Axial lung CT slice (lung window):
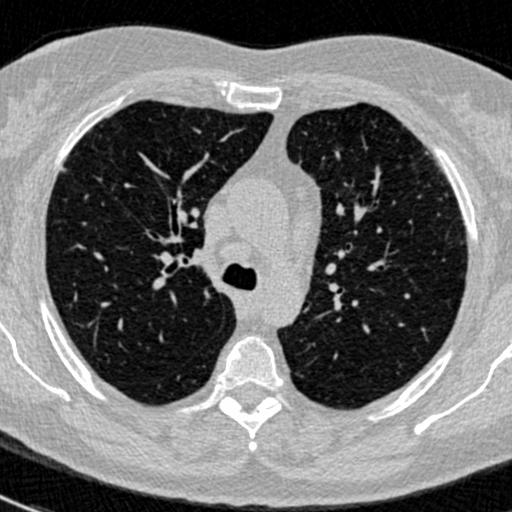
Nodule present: no